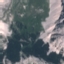
Land use / land cover class: HerbaceousVegetation